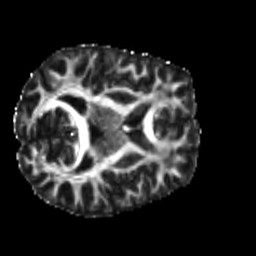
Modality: FA
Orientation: axial
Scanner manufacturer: siemens
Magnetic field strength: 3 T
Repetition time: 4 s
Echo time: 0.0594 s